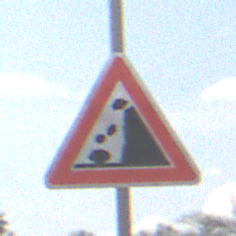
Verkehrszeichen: SteinschlagRechts
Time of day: Midday
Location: Outdoor (Nature)
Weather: PartlyCloudy
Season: NotSpecified
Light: Natural